Field crop: maize
Growth stage: 2
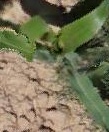
Species: maize